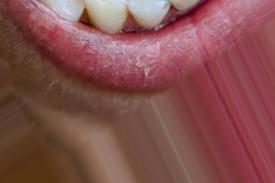
Condition: Tooth Discoloration